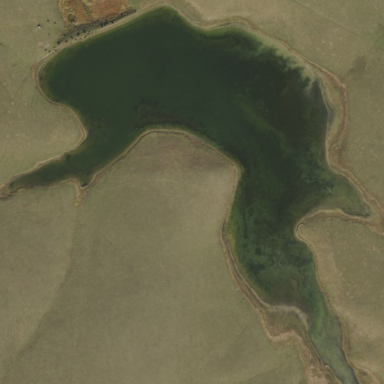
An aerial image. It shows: Natural reservoir of water.